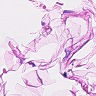
Metastatic tissue present: no